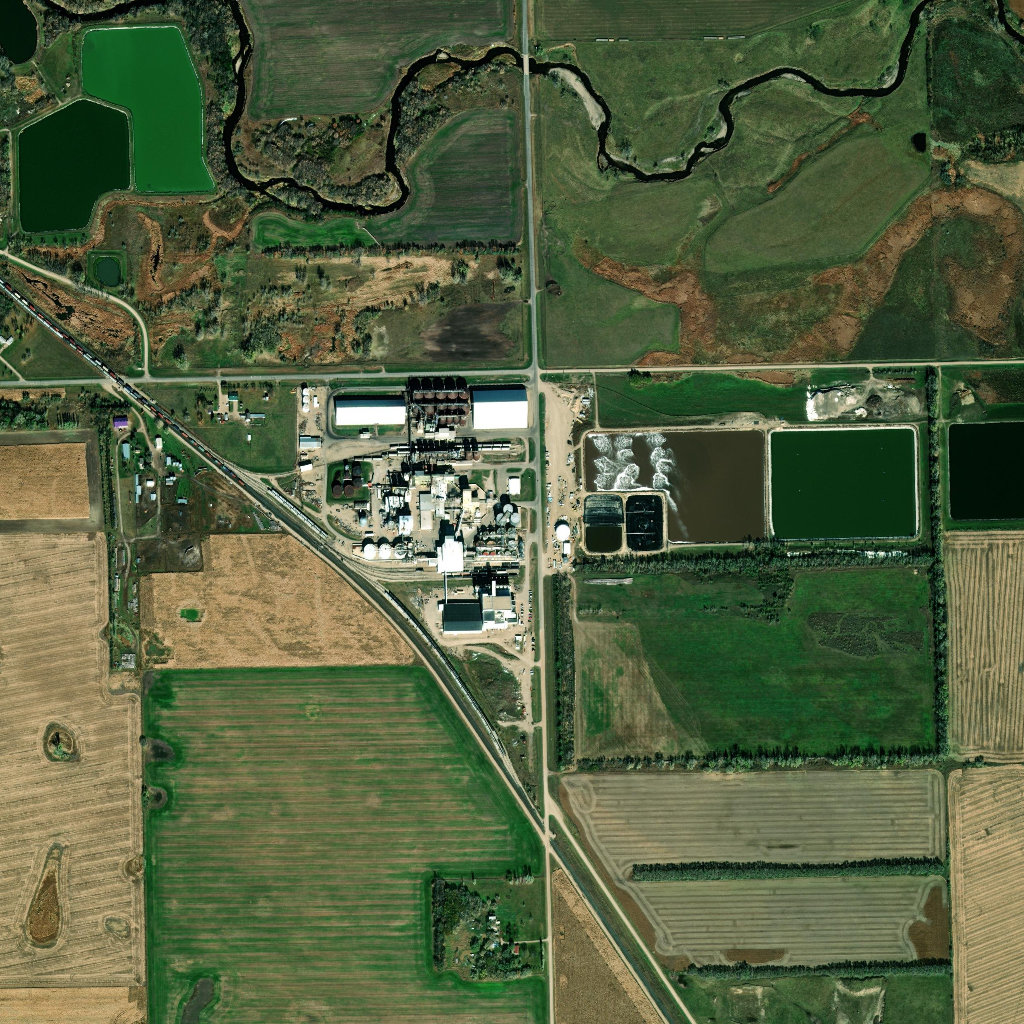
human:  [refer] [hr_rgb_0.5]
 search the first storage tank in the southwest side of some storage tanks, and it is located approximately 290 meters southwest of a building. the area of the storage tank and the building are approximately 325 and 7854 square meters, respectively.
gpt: <box>[[32, 47, 33, 48, 0]]</box>